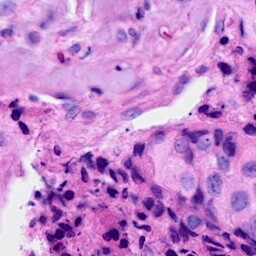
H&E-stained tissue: Breast